Field crop: maize
Growth stage: 2
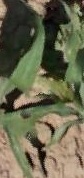
Species: maize